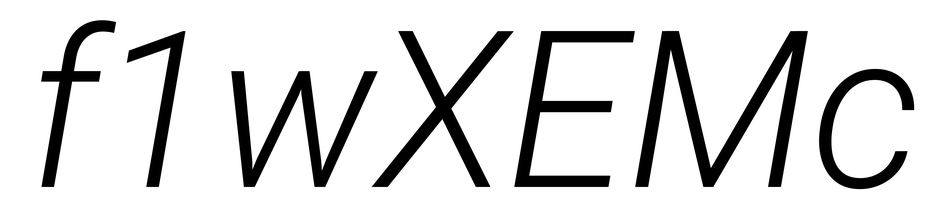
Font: Roboto-Italic_Light_Italic